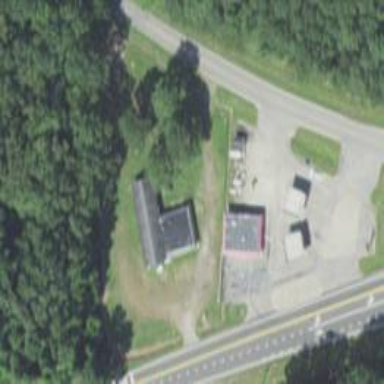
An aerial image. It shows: Convenience shop.